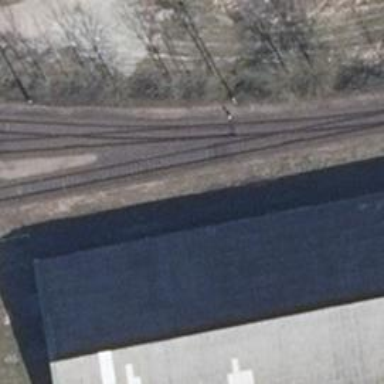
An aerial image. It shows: Railway switch.